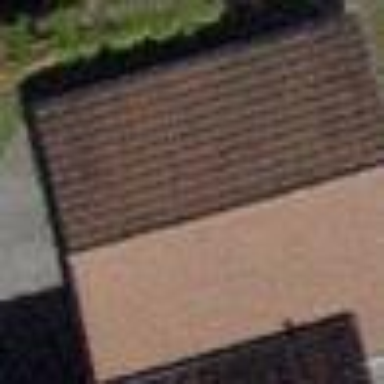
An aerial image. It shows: Garage.